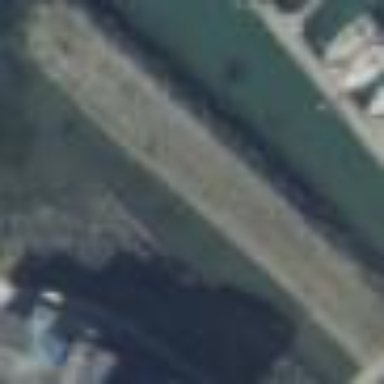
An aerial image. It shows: Breakwater structure.